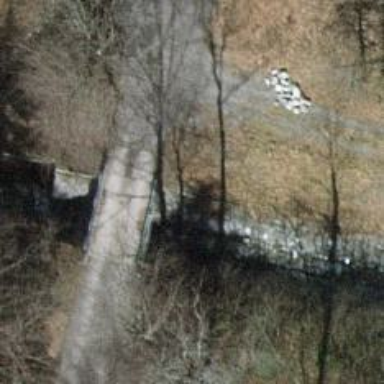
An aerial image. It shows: Unclassified road with bridge.